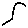
Label: bird